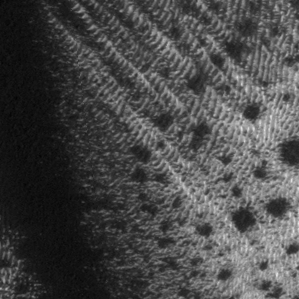
Label: frost